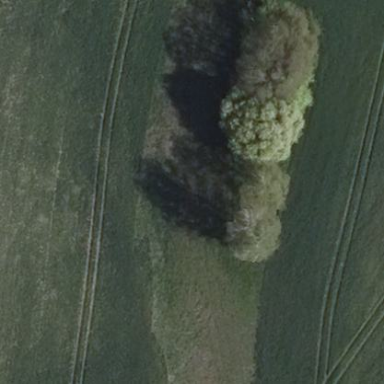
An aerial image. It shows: Beautiful meadow.